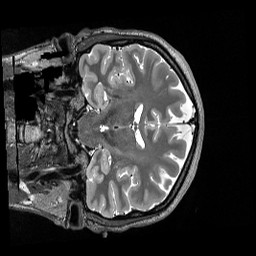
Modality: T2w
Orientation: coronal
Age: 30
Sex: male
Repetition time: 3.2 s
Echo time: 0.563 s